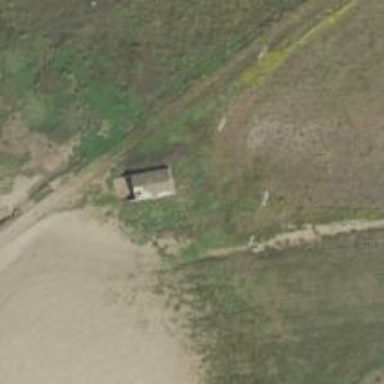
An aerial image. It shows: Military bunker for protection and defense.